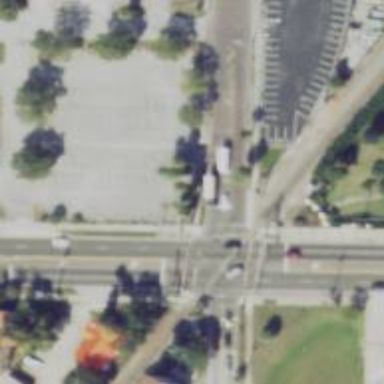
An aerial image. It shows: Marked road crossing with lines.